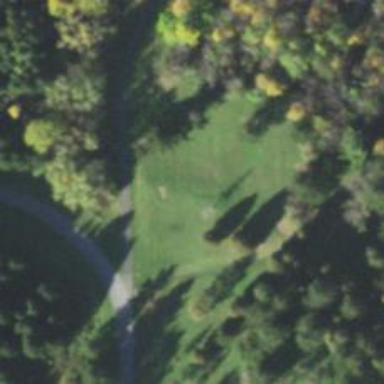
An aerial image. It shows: Disc golf basket.